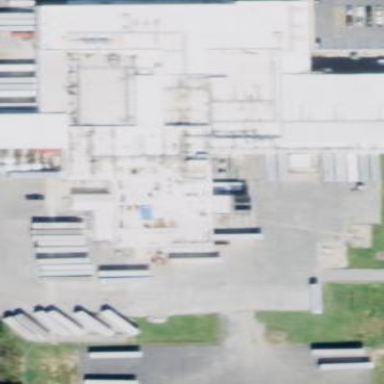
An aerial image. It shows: Industrial building used as slaughterhouse.